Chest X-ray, AP view. Patient: 59 years old, sex F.
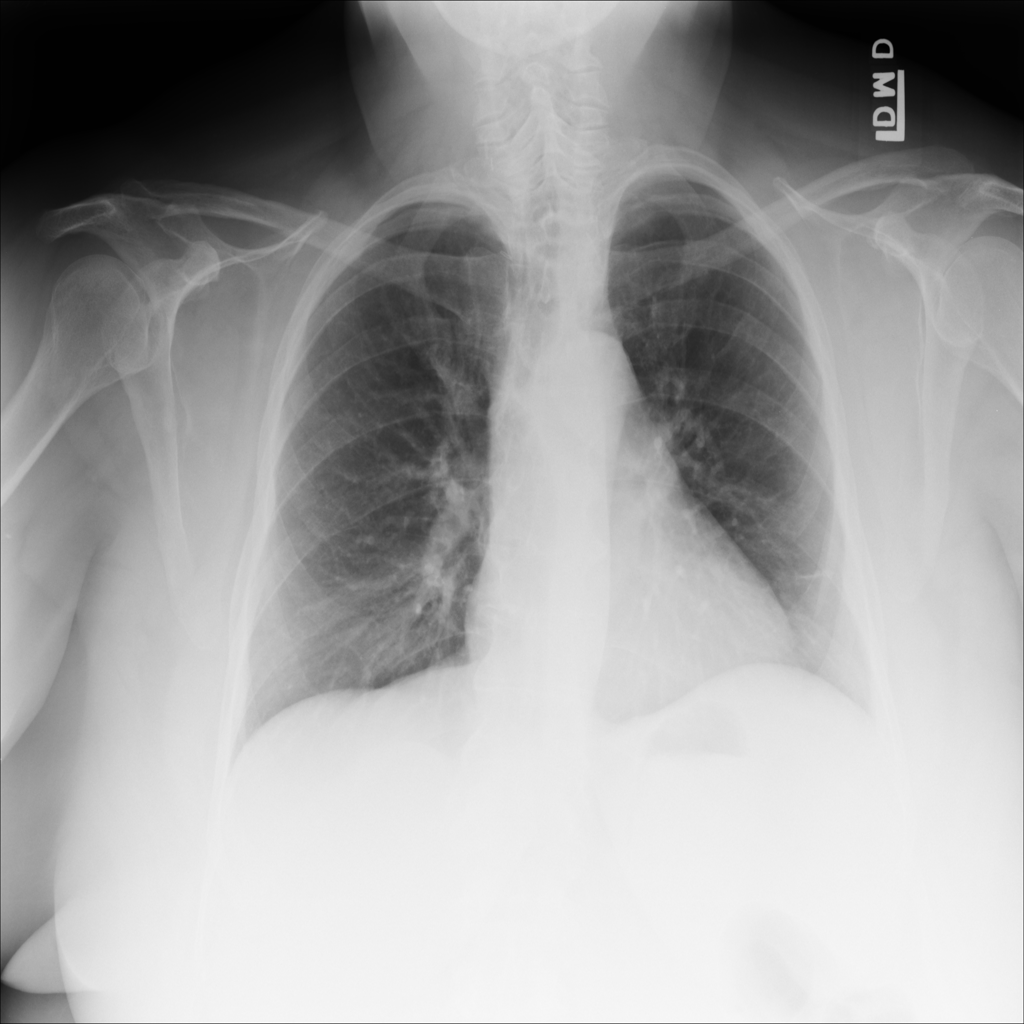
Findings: No Finding